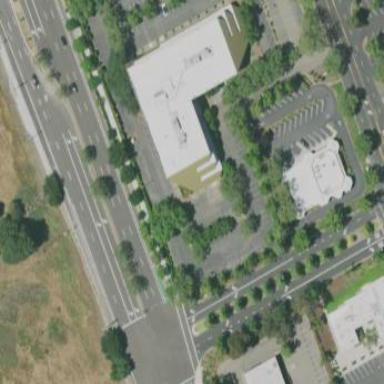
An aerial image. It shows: Building.